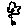
Label: flower